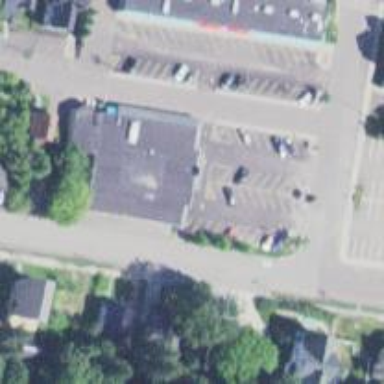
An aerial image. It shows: Supermarket.